Interaction volume radius: 5 \u00c5
Interaction volume height: 45 \u00c5
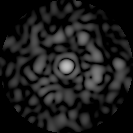
Disorder parameter: 0.8291